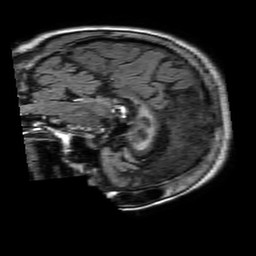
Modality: FLAIR
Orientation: sagittal
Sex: female
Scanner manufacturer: philips
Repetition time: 11 s
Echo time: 0.125 s